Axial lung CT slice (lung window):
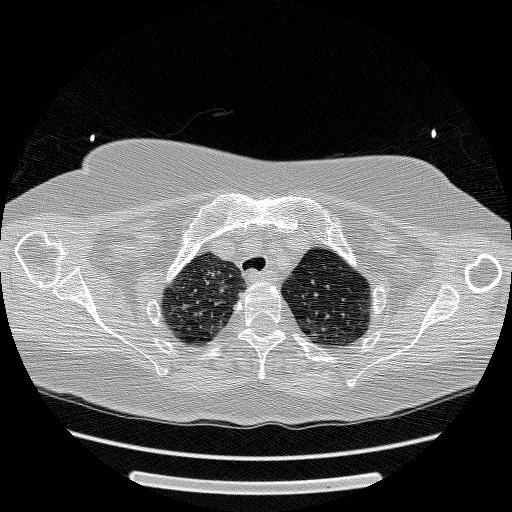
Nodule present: no